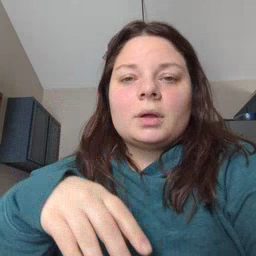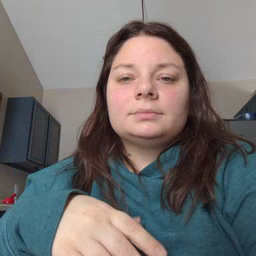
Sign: store